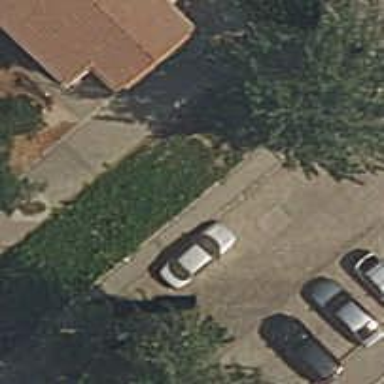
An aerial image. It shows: Garden with kerb barrier.